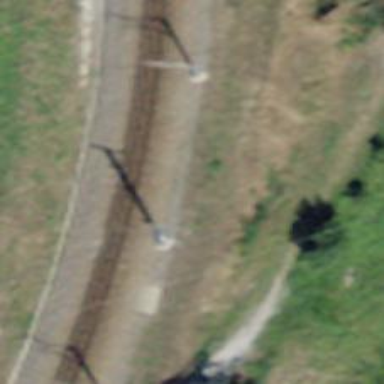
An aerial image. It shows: Catenary mast for power lines.